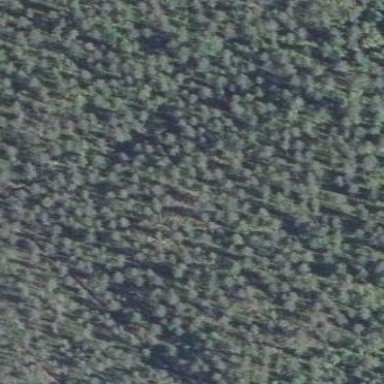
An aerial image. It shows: Needle-leaved woodland.